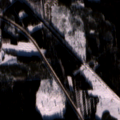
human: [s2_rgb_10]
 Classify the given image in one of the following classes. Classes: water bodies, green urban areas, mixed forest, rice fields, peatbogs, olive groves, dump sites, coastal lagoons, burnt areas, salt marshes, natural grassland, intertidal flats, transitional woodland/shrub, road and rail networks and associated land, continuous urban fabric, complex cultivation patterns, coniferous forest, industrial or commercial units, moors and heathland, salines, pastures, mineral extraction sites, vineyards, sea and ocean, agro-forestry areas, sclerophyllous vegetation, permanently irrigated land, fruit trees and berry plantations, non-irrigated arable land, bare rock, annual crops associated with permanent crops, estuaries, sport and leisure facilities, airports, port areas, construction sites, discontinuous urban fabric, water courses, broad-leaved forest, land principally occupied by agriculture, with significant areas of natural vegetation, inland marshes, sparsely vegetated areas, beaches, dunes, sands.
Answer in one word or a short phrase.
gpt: discontinuous urban fabric, coniferous forest, mixed forest, transitional woodland/shrub